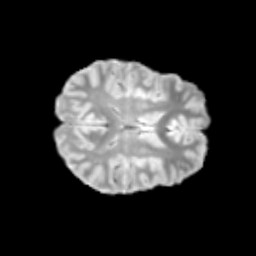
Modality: T2w
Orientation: axial
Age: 9
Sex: male
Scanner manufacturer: siemens
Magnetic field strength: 3 T
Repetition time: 3.8 s
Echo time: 0.07 s